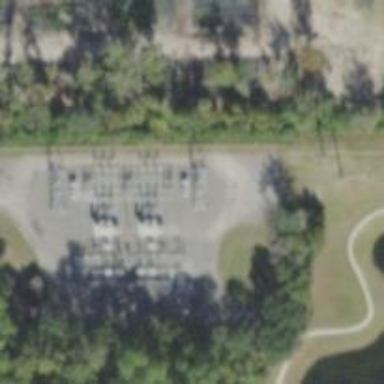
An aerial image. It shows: Distribution level power substation enclosed by fence.